Field crop: tomato
Growth stage: 1
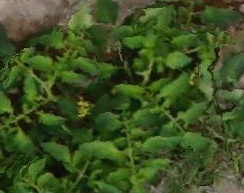
Species: tomato